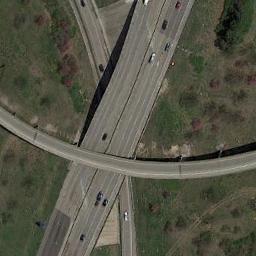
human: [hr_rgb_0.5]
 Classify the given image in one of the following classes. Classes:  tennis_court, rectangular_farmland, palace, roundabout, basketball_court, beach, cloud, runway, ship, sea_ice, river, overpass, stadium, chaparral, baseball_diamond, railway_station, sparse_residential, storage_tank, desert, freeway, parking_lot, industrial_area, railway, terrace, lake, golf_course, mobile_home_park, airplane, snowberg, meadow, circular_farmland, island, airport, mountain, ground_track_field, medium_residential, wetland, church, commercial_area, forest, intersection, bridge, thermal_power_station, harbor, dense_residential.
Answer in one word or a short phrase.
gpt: overpass